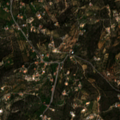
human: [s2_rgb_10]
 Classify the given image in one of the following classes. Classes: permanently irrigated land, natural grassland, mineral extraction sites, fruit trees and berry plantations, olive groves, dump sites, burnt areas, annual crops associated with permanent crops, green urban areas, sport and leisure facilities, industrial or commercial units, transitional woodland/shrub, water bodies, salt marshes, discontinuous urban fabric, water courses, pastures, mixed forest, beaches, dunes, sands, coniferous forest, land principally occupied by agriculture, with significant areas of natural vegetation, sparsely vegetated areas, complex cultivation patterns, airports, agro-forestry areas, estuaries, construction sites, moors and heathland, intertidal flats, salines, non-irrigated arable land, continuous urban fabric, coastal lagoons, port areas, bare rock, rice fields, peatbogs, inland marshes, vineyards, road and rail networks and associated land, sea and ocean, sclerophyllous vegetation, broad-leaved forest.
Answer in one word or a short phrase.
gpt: olive groves, annual crops associated with permanent crops, land principally occupied by agriculture, with significant areas of natural vegetation, sclerophyllous vegetation